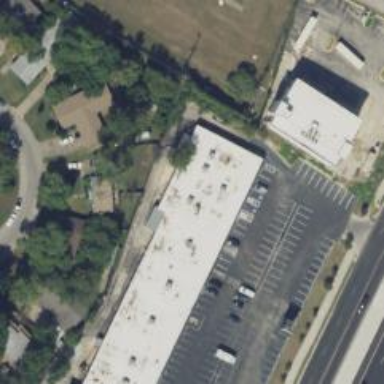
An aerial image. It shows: Healthcare clinic.